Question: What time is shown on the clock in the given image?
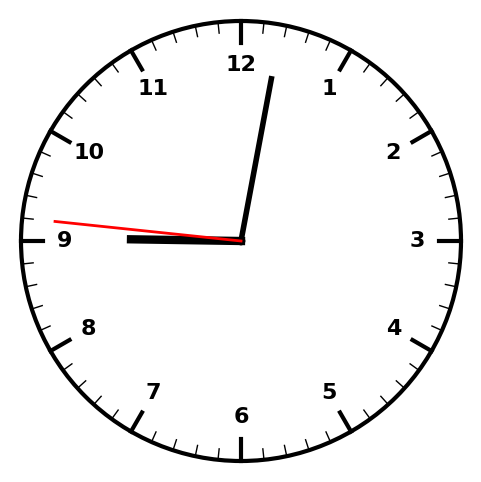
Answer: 09:01:46